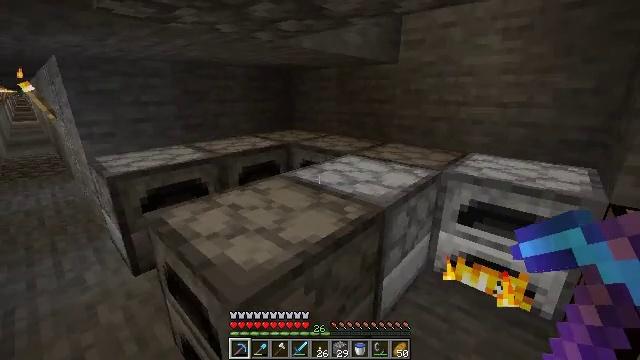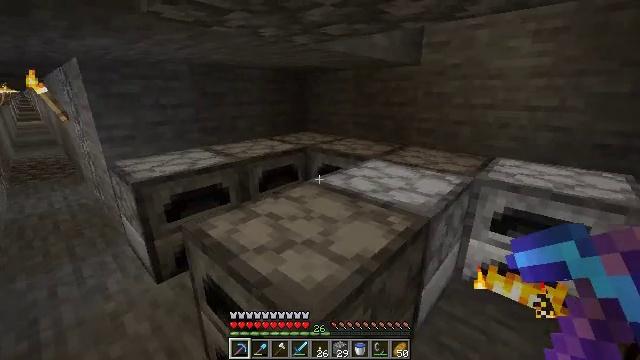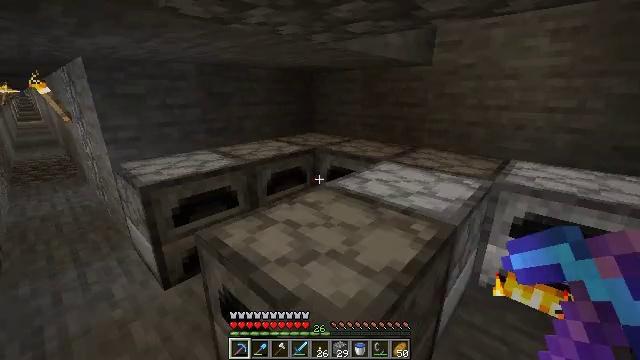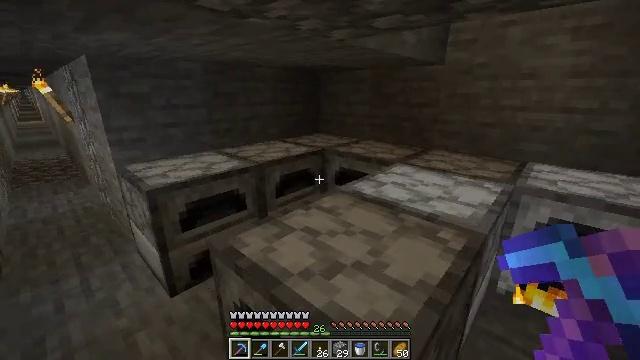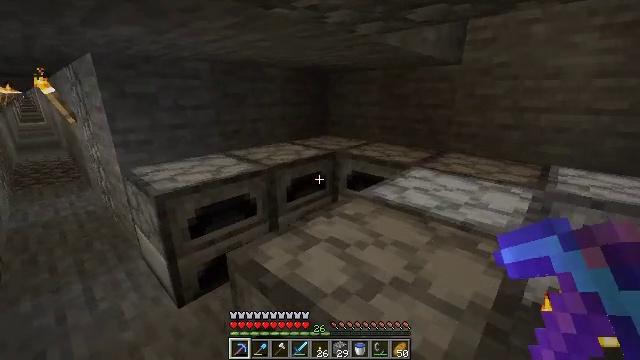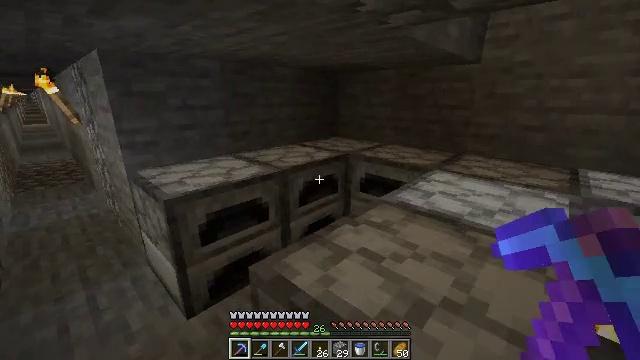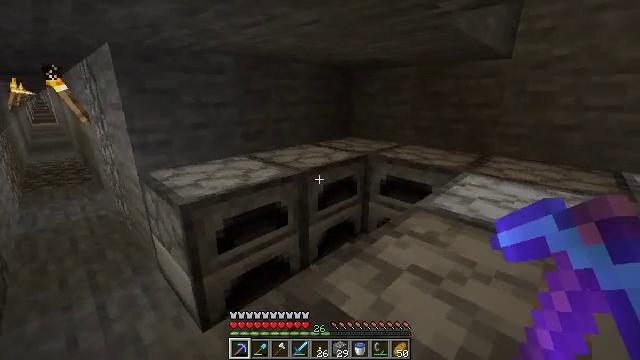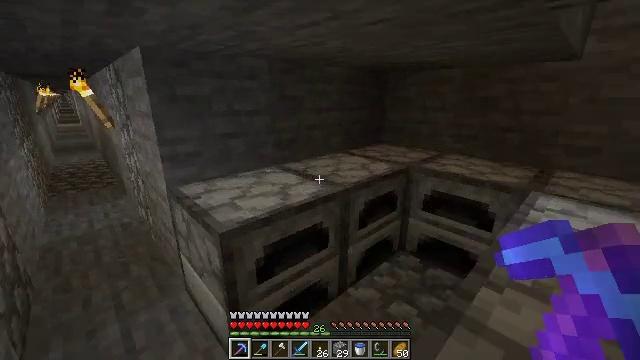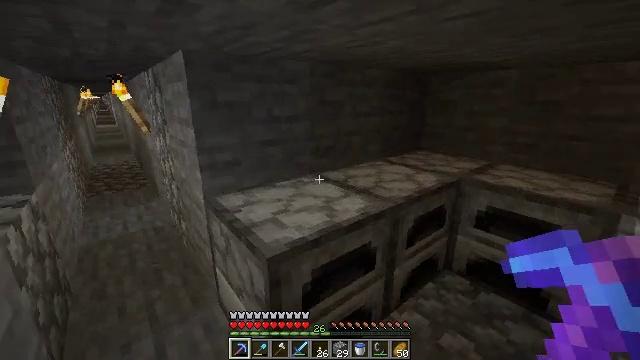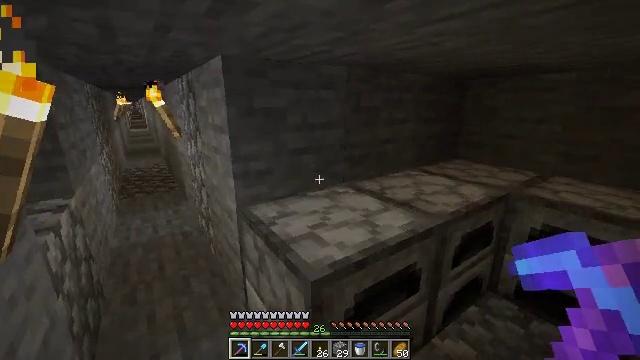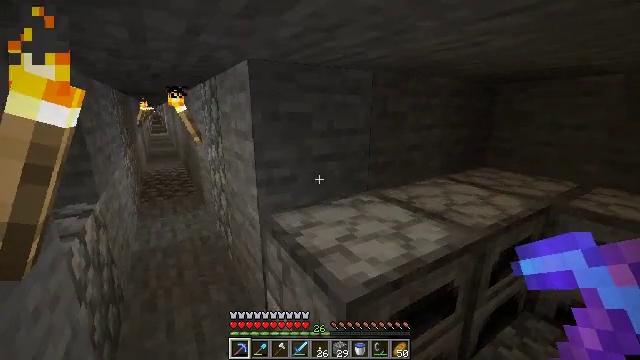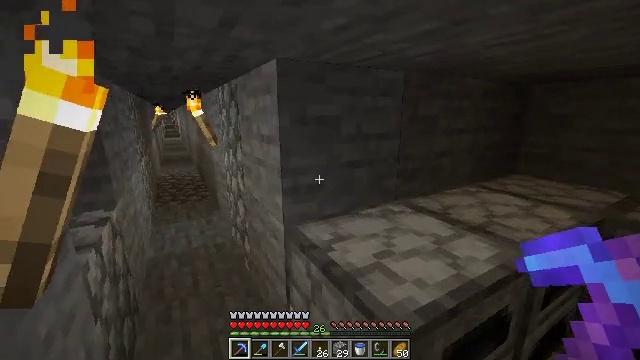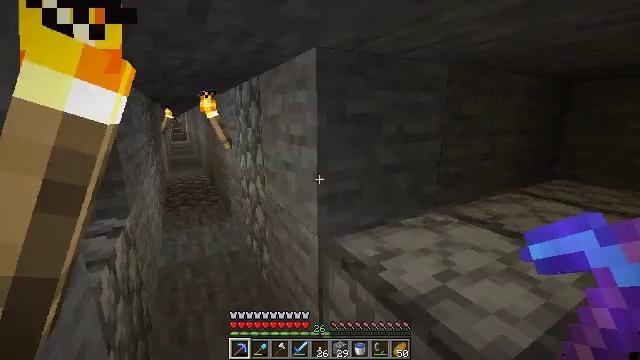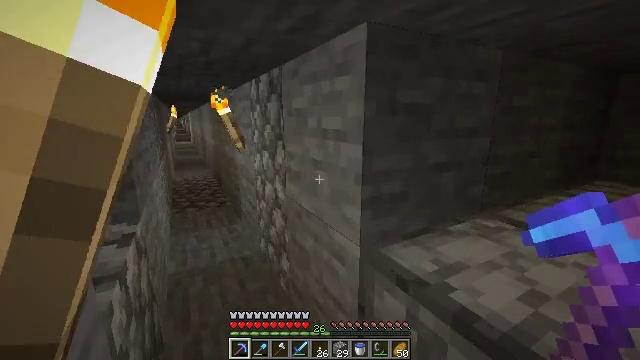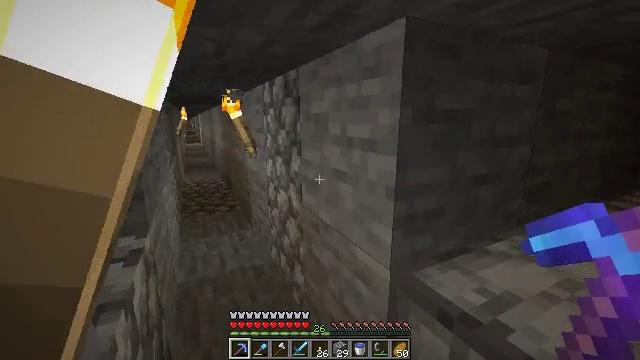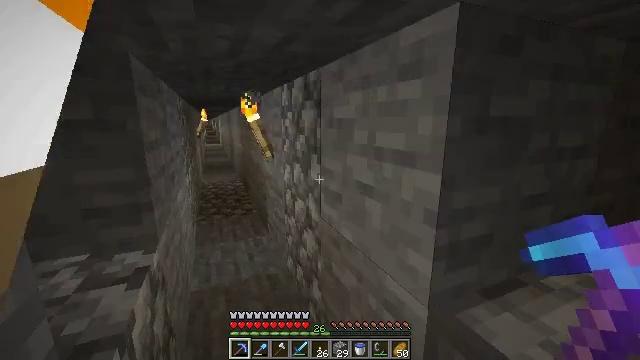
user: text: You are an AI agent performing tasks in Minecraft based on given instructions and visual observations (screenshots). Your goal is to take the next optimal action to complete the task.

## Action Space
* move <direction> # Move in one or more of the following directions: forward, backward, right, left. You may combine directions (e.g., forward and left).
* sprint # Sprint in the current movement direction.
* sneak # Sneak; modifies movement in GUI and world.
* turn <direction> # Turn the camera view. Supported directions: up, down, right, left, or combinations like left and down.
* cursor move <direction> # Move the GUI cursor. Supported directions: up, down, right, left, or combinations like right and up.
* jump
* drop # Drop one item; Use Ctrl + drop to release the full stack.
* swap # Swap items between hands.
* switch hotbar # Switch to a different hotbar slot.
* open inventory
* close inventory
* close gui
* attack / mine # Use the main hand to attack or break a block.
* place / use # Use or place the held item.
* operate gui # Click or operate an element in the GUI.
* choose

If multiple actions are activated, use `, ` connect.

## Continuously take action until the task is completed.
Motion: motion action
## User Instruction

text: Remove a minecart from the inventory.
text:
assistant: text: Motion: move forward and move left
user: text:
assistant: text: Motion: move forward and move left
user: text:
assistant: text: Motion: move forward and move left
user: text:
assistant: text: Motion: move forward and move left
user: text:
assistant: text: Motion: move forward and move left
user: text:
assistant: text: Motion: move forward and move left
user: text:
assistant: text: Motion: move forward and move left, turn left
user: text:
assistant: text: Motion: move forward and move left, turn left
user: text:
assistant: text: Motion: move forward and move left, turn left and up
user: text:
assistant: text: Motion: move forward and move left, turn left and up
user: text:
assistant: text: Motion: move forward and move left, turn left
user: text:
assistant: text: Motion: move forward and move left, turn left
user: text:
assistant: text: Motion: move forward and move left
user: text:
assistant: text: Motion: move forward, turn left
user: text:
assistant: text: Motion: move forward, turn left
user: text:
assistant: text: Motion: move forward, turn left
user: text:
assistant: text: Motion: move forward, turn left
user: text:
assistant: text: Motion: move forward, turn left
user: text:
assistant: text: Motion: move forward, turn left
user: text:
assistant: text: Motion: move forward
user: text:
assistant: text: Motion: move forward, turn left
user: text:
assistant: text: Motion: move forward, turn left
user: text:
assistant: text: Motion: move forward
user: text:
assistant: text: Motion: move forward, turn left and down
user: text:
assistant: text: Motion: move forward, turn left and down
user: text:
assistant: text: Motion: turn left and down
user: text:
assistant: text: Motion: turn left and down
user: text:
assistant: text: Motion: move left, turn left
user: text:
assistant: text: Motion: move left, turn left and up
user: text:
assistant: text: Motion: move left, turn left and up